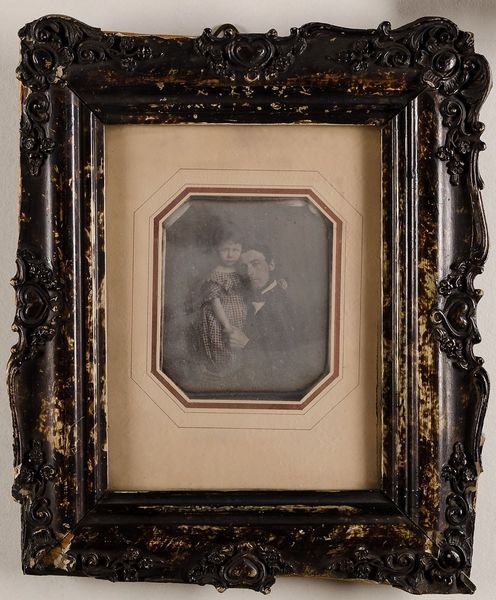
Titel: Unbekannter Vater mit seinem Kind, 9. November 1846
Künstler: Carl Ferdinand Stelzner
Standort: Hamburg
Institution: Museum für Kunst und Gewerbe Hamburg
Schlagwörter: mann, kind, vater, kinder, foto, fotografie, photographie, doppelbildnis, doppelportrait, photo, gerahmt, kinderbild, lichtbild, daguerreotypie, kinderdarstellung, bildwerke, angewandte und bildende kunst, hessische systematik, porträtfotografie, porträtphotographie, doppelporträt